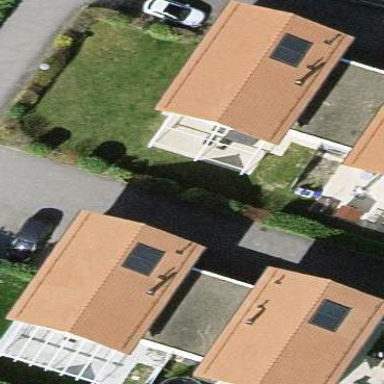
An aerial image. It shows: Gabled roof house.